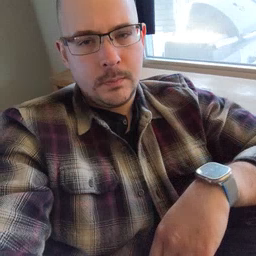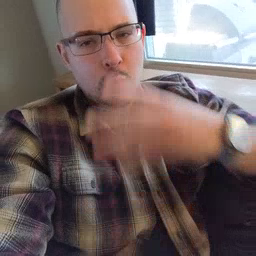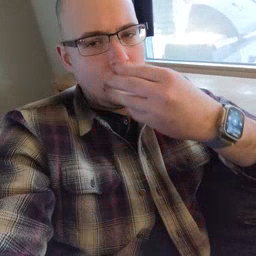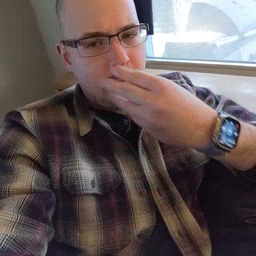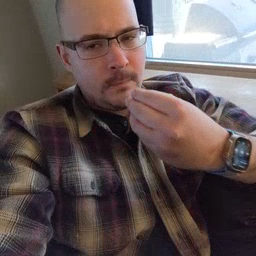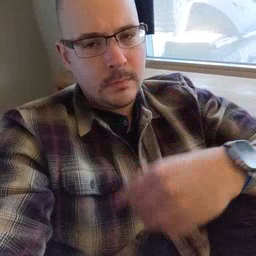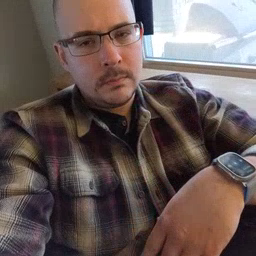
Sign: wolf